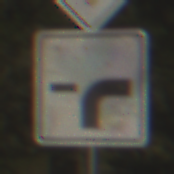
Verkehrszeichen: VerlaufVorfahrtsstrasse9
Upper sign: Vorfahrtsstrasse
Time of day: MorningAfternoon
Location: Outdoor (Nature)
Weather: Clear
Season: Winter
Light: Natural